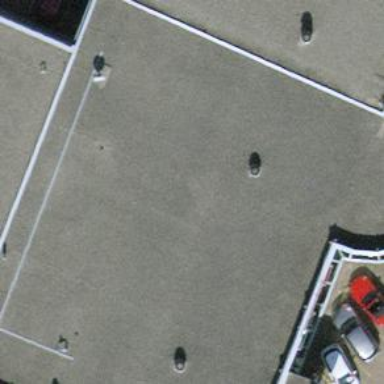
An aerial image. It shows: Commercial building with flat roof.